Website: apple
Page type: customer-info-address
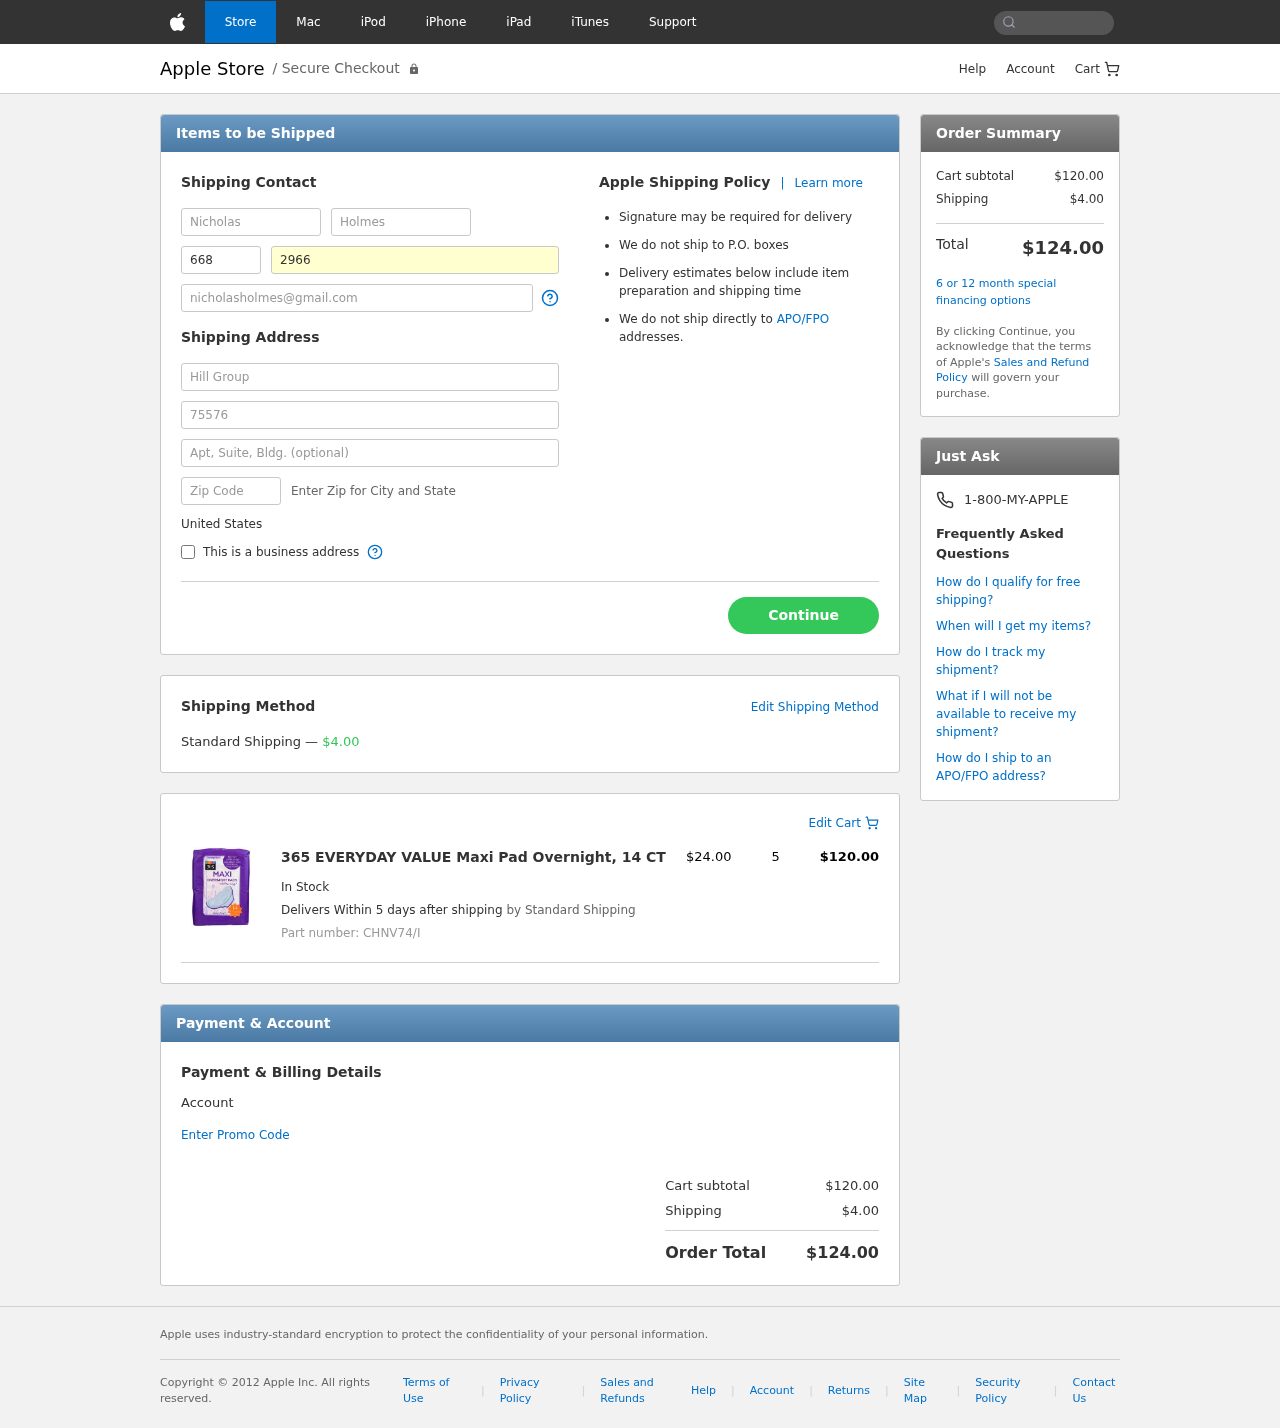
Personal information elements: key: PII_COUNTRY
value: United States
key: PII_FIRSTNAME
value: Nicholas
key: PII_LASTNAME
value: Holmes
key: PII_PHONE_AREA
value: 668
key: PII_PHONE_LINE
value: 2966
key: PII_EMAIL
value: nicholasholmes@gmail.com
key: PII_COMPANY
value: Hill Group
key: PII_STREET
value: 75576 Dana Villages
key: PII_STREET2
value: Apt. 560
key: PII_POSTCODE
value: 92952
Product elements: key: PRODUCT1_NAME
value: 365 EVERYDAY VALUE Maxi Pad Overnight, 14 CT
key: PRODUCT1_PRICE
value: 24
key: PRODUCT1_QUANTITY
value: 5
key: PRODUCT1_SKU
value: CHNV74/I
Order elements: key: ORDER_SHIPPING_COST
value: $4.00
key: ORDER_ITEM_TOTAL
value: $120.00
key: ORDER_SUBTOTAL
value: $120.00
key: ORDER_TOTAL
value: $124.00